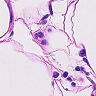
Metastatic tissue present: no